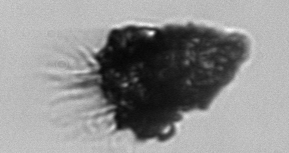
Label: Tintinnopsis